Question: I need to make a program similar to a Lego designer (only for DNA parts instead of Lego). There are so many different options to choose from and I'm not sure whats the best one for my needs.
<URL> and I'm sure there are others.
Can you please recommend the most suitable one for my needs?
<URL> is how the program should pretty much look at the end. And a picture here:

I only know a bit of JOGL programming but before i'm getting into it I wanna be sure its the right thing for me.
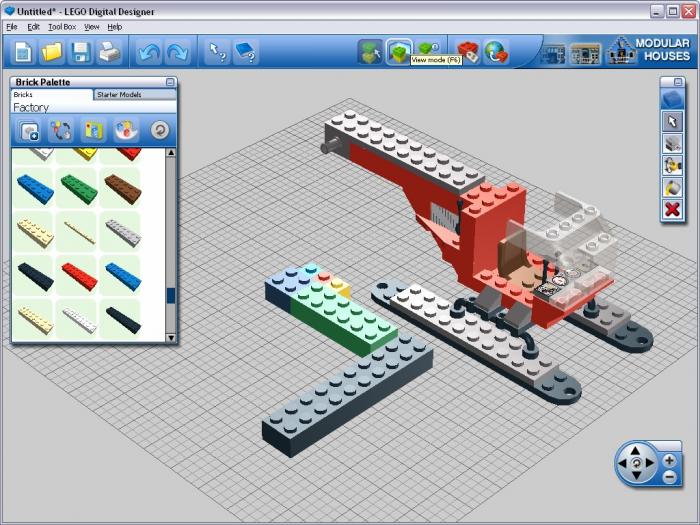
Answer: I'd suggest jMonkeyEngine for this. It uses LWJGL under the hood but provides some higher level constructs that will make your life much easier - in particular it implements a scene graph that you can use to build your world / models.
LWJGL could also be a good choice, but it's more low-level (effectively a thin wrapper over OpenGL). So you would need to implement most of the 3D engine parts yourself.